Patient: sex F, age 38
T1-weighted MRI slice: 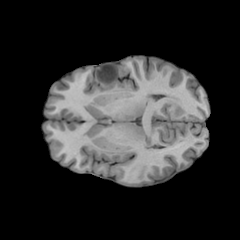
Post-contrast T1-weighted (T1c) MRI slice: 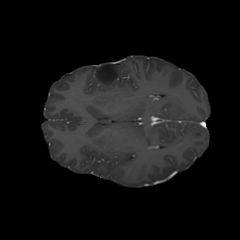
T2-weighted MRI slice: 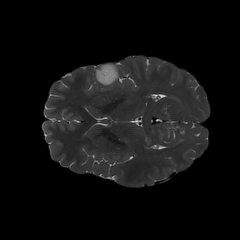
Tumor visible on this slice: yes
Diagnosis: Astrocytoma, IDH-mutant
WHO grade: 2